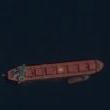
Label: Cargo_ship